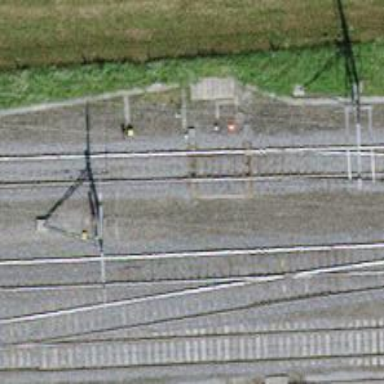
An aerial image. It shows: Railway switch.